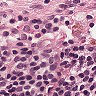
Metastatic tissue present: no